Question: I'm building an iOS app for test taking and I want to be sure of my model before proceeding.
I found this post very helpful:
<URL>
I just wanted some advice on implementing a simplified version for Core Data.
Here are some of my assumptions:
- - - -
Here is my Core Data model:

Questions:
- - 'Test_Questions''User_Answers'- 'Test''Question''Test -->> Question'-
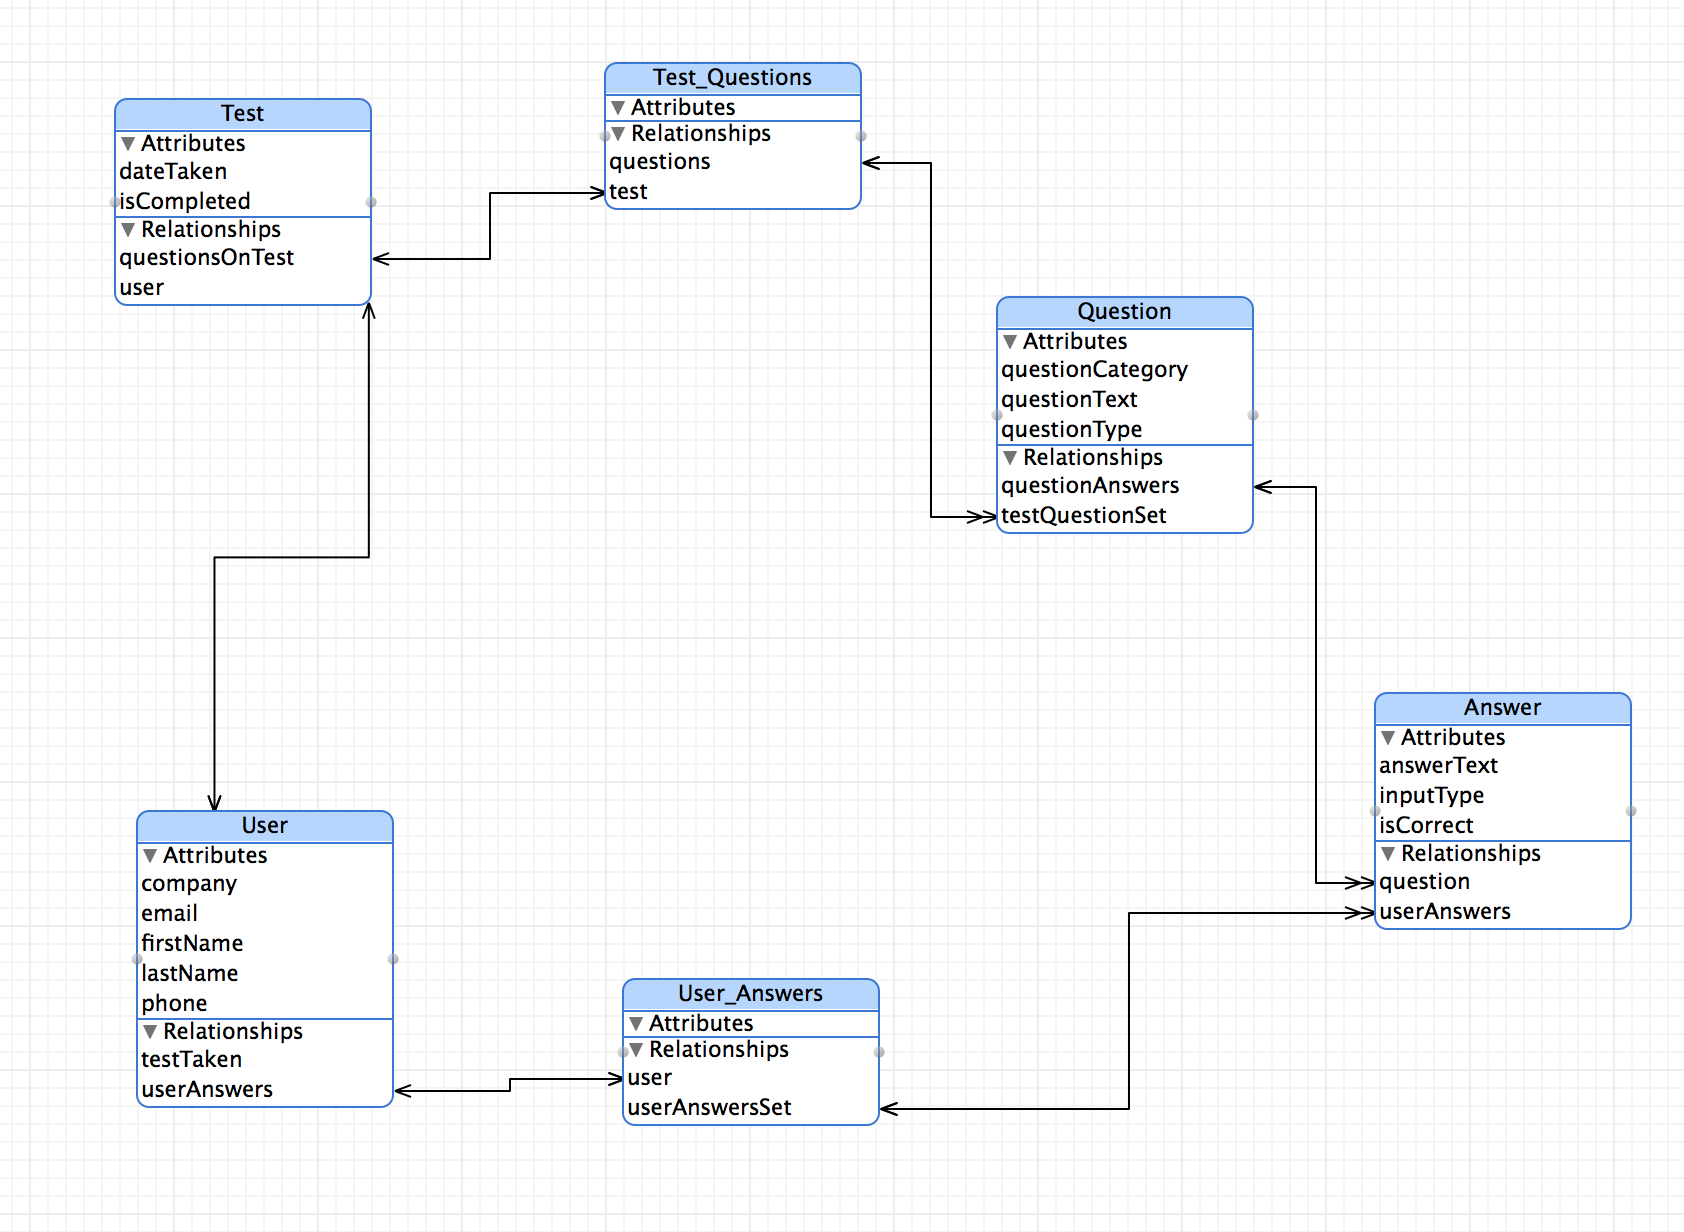
Answer: You should be able to remove the TEST_QUESTIONS and USER_ANSWERS tables. There is currently a one-to-one mapping between TEST_QUESTIONS and TEST, and USER_ANSWERS and USER that really serves no purpose.
In theory, you could also combine TEST and USER since they are also one-to-one, but one could argue that they are separate concerns and should each have a table.
Also, while the design does conform to your assumption of a test having a single user, are you sure that is what you want? That means that a test could only be associated to a single user.
If that's the case, you could make another simplification. You could add a field to the ANSWER table such as "wasSelectedByUser" and remove the relationship between USER and ANSWERS since you would then be able to navigate from USER to TEST to QUESTION to ANSWER and determine what the user selected.